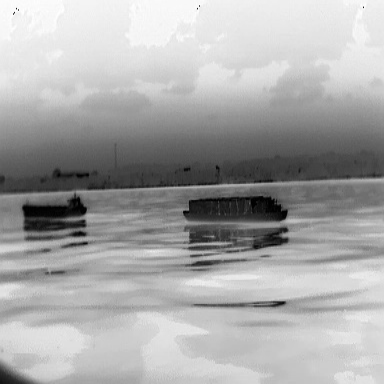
There are two objects shown in the infrared image, including a fishing_boat, and a liner.